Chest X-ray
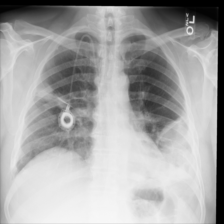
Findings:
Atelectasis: negative
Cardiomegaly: negative
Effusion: negative
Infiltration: negative
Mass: positive
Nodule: negative
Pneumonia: negative
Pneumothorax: negative
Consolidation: negative
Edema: negative
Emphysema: negative
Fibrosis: negative
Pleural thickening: negative
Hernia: negative